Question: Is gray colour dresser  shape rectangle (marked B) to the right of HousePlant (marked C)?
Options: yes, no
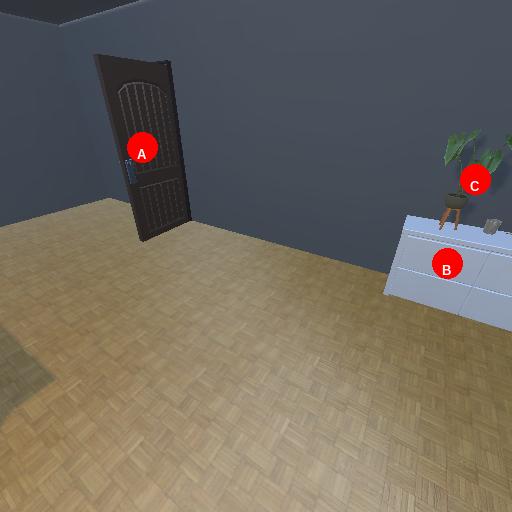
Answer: yes